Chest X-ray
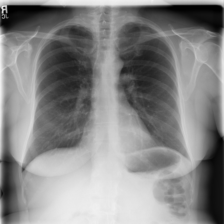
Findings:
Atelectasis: negative
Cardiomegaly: negative
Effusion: negative
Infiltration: negative
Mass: negative
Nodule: negative
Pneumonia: negative
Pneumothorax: negative
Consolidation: negative
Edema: negative
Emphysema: negative
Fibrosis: negative
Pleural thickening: negative
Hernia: negative